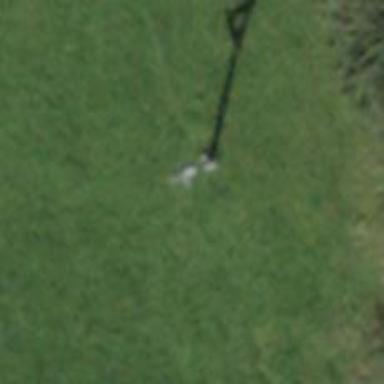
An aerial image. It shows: Pylon used for aerialway.